Question: <URL>
Why does the grey box wrapping the blue boxes scale with them? I have tried many different combinations of attributes for the elements, but I cannot get it to work properly.
The effect is not bad actually, but not what I want. An explanation of why this happens would be helpful. Thanks in advance! :)
PS: I am on Mozilla Firefox 15.0.1
---

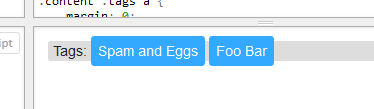
Answer: Your 'a' elements have their display property set to 'inline'. This essentially means that they are treated as text and thus any 'block' type properties applied to them will not work as you would expect them to as you would if it was say, a div.
Learning about the display property is a massive part of CSS, but for this example you want the links to be inline but also a block so you would use:
'''
a { display: inline-block; }
'''
Now the outer div will take into account the size of the 'inline-block' elements whereas before it would not as it was treating your links as if they were just text.